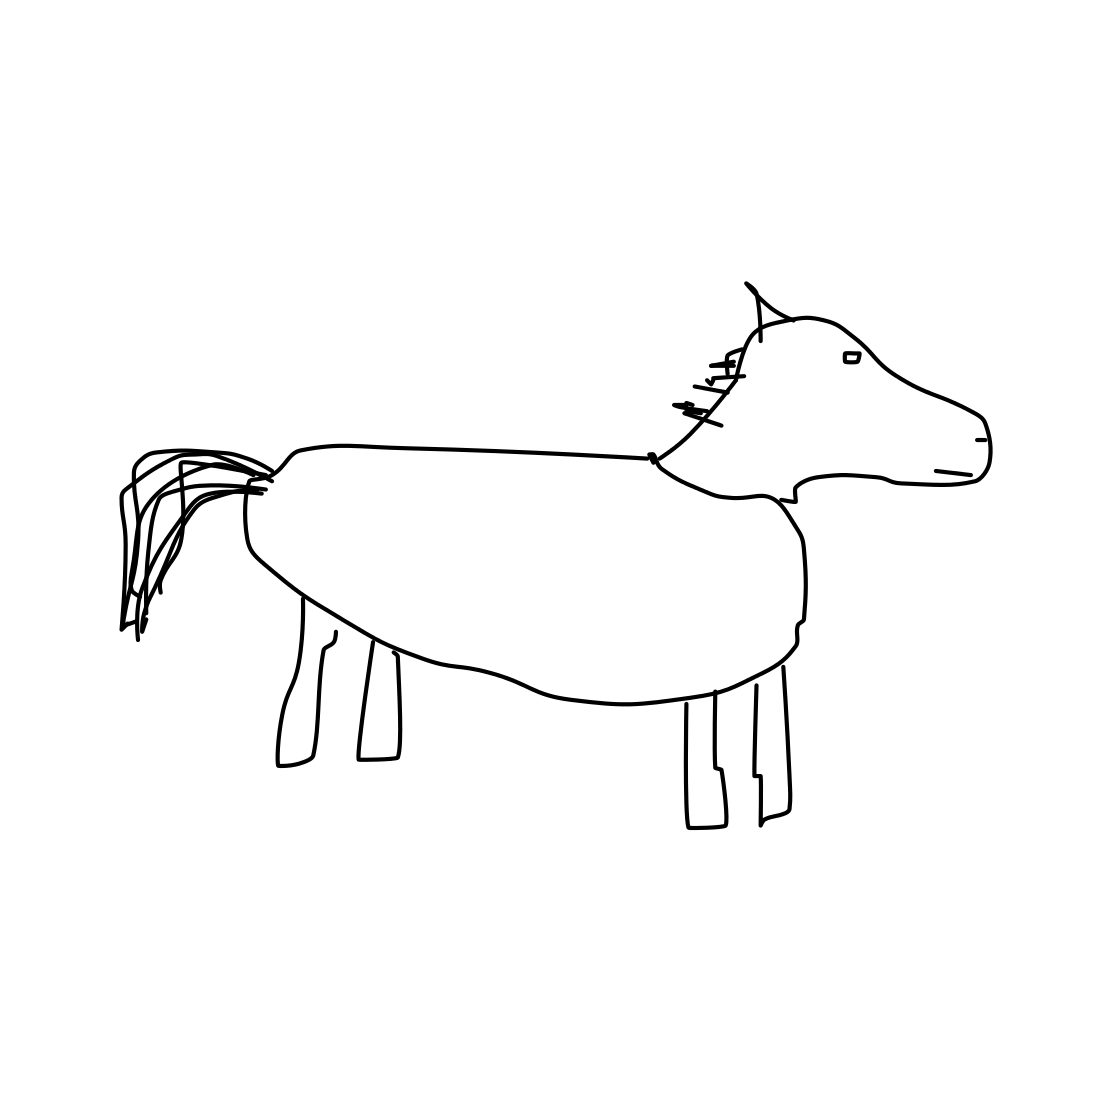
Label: horse